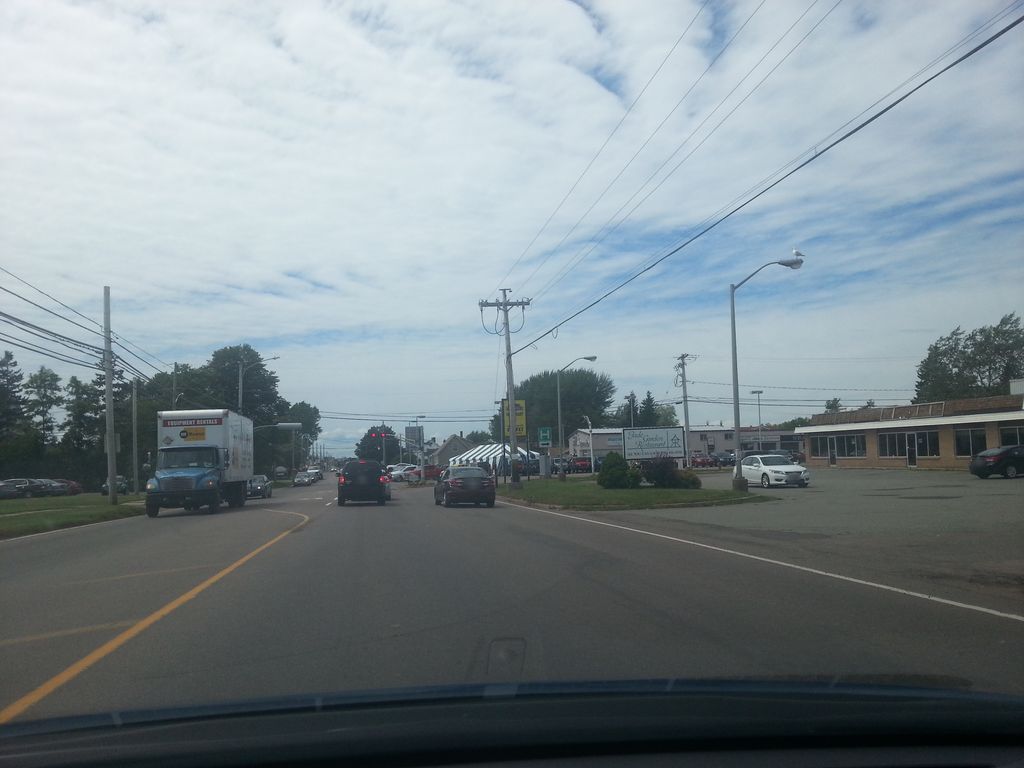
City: charlottetown